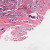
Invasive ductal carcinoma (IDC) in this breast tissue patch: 0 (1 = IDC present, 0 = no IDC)